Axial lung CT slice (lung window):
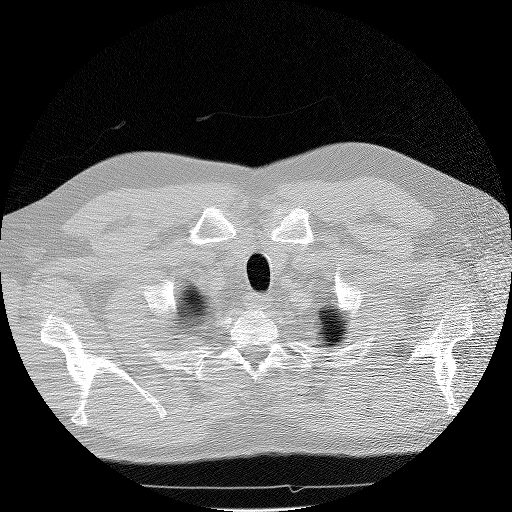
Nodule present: no